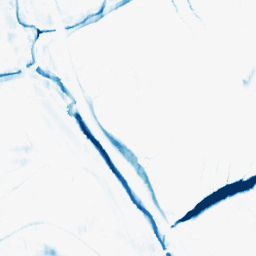
Category: morphological
Decomposition family: morphological_ellipse
Decomposition parameters: operation: closing
width: 20
height: 5
Upsampling method: sinc_blackman
Upsampling parameters: scale: 2
kernel_size: 8
Upsampling scale: 2